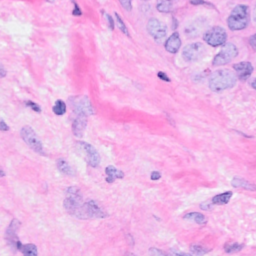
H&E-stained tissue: Breast